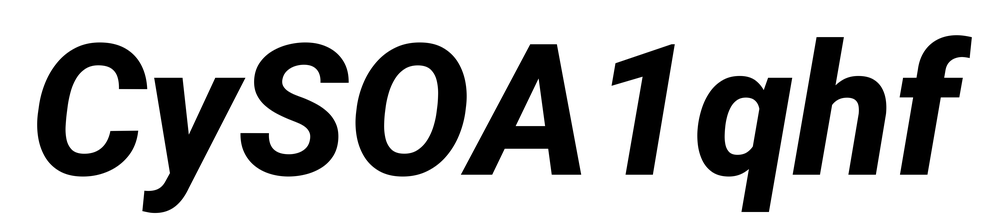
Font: Roboto-Italic_ExtraBold_Italic